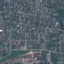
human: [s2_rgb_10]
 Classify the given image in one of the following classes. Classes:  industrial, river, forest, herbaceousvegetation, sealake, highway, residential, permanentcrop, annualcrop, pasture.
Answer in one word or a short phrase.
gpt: Residential